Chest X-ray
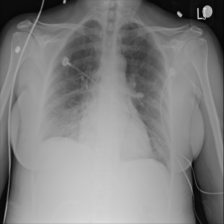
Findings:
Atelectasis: negative
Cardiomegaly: negative
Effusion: negative
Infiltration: negative
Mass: negative
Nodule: negative
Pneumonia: negative
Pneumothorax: negative
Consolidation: negative
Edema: negative
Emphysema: negative
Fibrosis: negative
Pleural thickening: negative
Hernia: negative